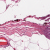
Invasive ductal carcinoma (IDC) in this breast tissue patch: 0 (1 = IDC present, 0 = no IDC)